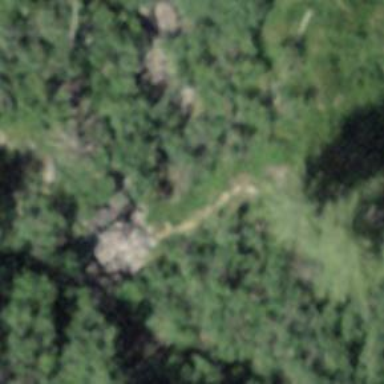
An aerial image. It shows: Unpaved path with bridge.